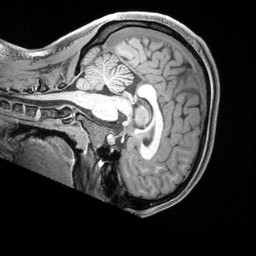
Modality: T1w
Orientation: sagittal
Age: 20
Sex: female
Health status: healthy
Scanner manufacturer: siemens
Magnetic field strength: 3 T
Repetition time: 2.4 s
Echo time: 0.00222 s